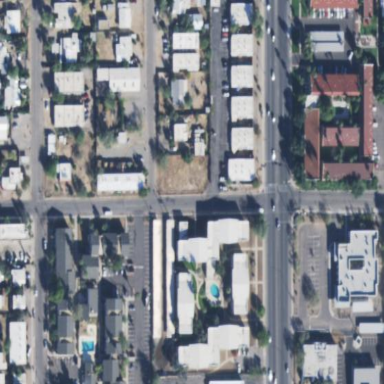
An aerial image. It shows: Residential area with apartments.